Форма тел в положении равновесия (в невесомости) определяется минимумом их поверхностной энергии. Таким образом, например, равновесная форма капли жидкости — сферическая, т.к. у сферы наименьшая площадь поверхности среди всех тех равного объема. При низких температурах равновесная форма кристаллов может иметь плоские грани. Части поверхности кристалла, которые составляют малый угол $\varphi$ с гранью, представляют собой лесенки из редких ступеней на данной грани (см. рисунок ниже). Высота такой ступеньки равна периоду кристаллической решетки $h$.  Сечение $y(x)$ равновесной формы некоторого кристалла и соответствующая лесенка показаны на рисунке слева. $n$ обозначает номер ступеньки, начиная с $x=0$. Сечение формы этого кристалла показано на графике, при $x > 0$ зависимость можно аппроксимировать как $y(x)=-(x/\lambda)^{3/2}h, \lambda=45~\text{мкм}, h=0.3~\text{нм}$.
Выразите расстояние $d_n$ между двумя соседними ступеньками как функцию $n$ для $n\gg 1$.
Энергия взаимодействия $E$ между двумя ступеньками зависит от расстояния $d$ между ними как $$E(d)=\mu d^\nu, $$E(d)=\mu d^\nu, $$E(d)=\mu d^\nu, $$ где $\mu$ — постоянная. Считая, что взаимодействуют только соседние ступеньки, найдите значение показателя степени $\nu$.
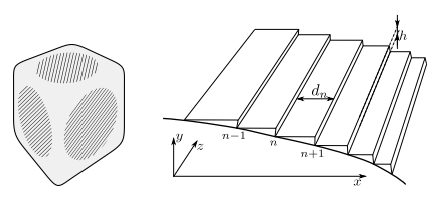
Выразите расстояние $d_n$ между двумя соседними ступеньками как функцию $n$ для $n\gg 1$.
Ответ: $d_{n}=n^{-1 / 3} \cdot 30~мкм$

Энергия взаимодействия $E$ между двумя ступеньками зависит от расстояния $d$ между ними как  $$E(d)=\mu d^\nu,  $$ где $\mu$ — постоянная. Считая, что взаимодействуют только соседние ступеньки, найдите значение показателя степени $\nu$.
Ответ: $\nu=-2$
Темы:
T, ★, Механика, Метод виртуальных перемещений, 2018, Европейские